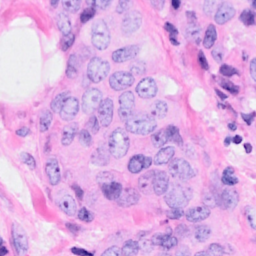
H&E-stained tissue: Breast